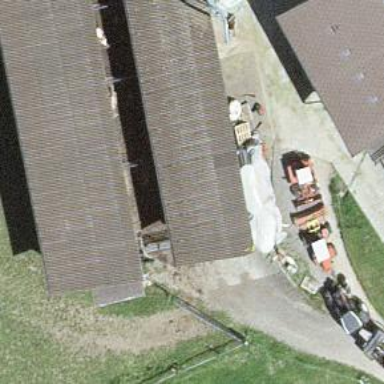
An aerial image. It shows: Barn.